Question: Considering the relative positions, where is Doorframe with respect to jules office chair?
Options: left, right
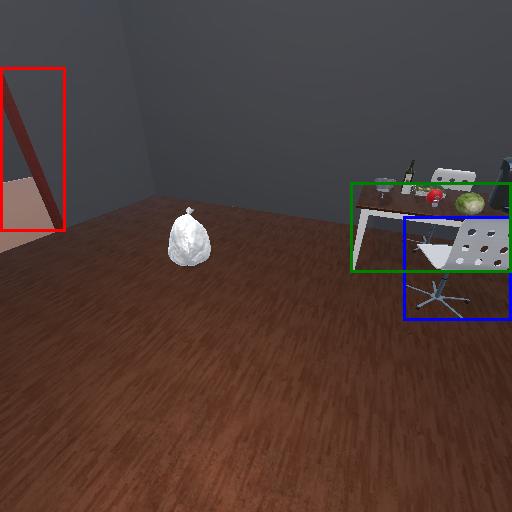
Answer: left